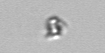
Label: nanoplankton_mix